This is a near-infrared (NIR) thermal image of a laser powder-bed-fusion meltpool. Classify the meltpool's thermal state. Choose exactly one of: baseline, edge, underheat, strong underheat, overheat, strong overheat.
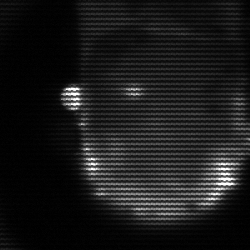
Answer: baseline